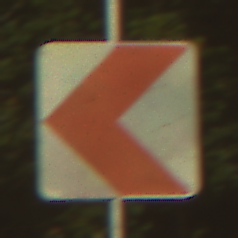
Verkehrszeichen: RichtungstafelnInKurvenKleinRechts
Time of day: SunriseSunset
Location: Outdoor (Nature)
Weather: PartlyCloudy
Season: NotSpecified
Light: Natural